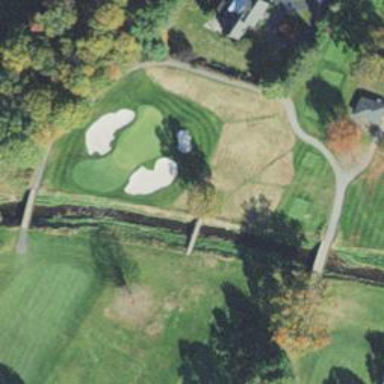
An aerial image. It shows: Golf hole.